Question: I have created a Control panel applet. The icon is placed in the control panel. When I double click my icon, it just opens a notepad application.
What I have to implement is, when I double click on my icon, it should open the GUI similar to the UI of other the Control panel (Power options of control panel.)

My question is, do I need to create a separate windows forms application? or any other way is there?
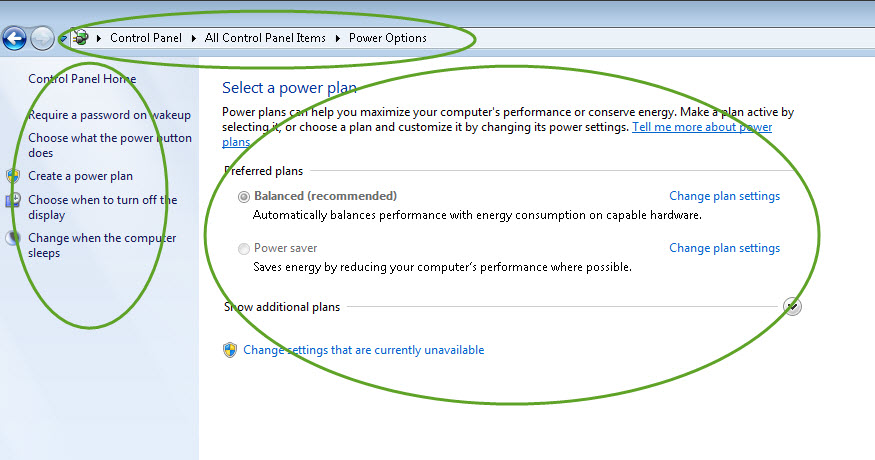
Answer: - <URL>